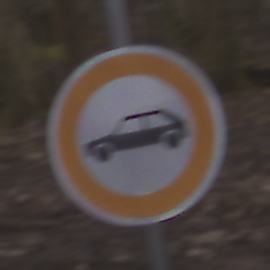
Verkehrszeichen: VerbotPersonenkraftwagen
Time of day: MorningAfternoon
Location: Outdoor (Nature)
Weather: Overcast
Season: Autumn
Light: Natural